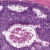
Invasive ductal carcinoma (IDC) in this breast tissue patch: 0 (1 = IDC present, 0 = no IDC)